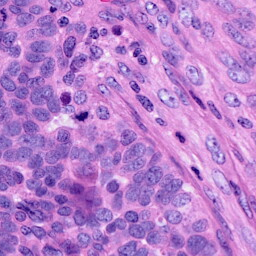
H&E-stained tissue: Ovarian